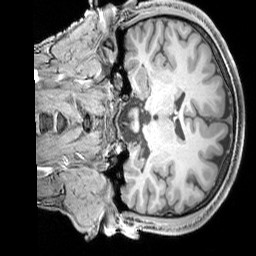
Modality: T1w
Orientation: coronal
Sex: male
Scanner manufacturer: siemens
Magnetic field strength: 3 T
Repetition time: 2.3 s
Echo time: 0.00226 s